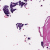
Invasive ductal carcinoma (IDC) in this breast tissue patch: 0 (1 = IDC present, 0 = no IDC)